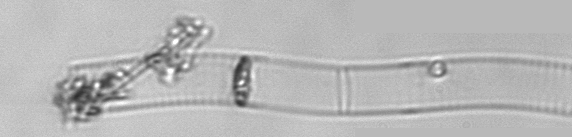
Label: Dactyliosolen_blavyanus